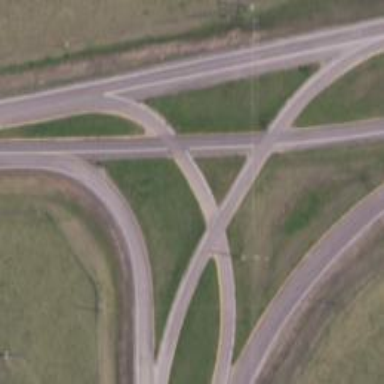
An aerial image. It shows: Secondary link road.